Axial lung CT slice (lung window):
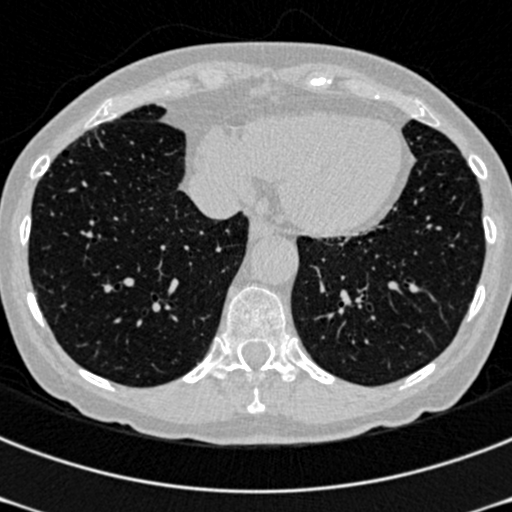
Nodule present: no